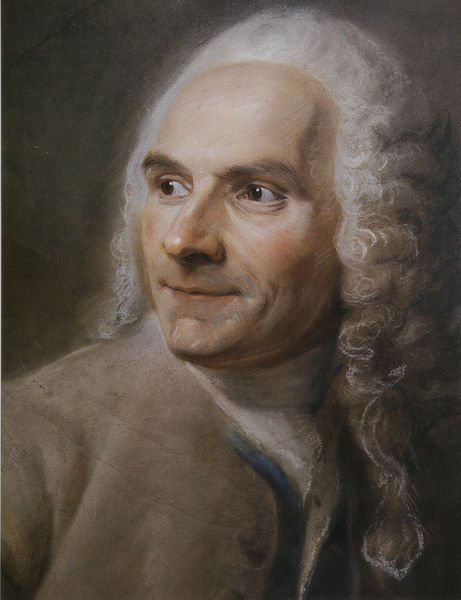
Titel: Jean Restout
Künstler: Maurice Quentin de La Tour
Standort: Saint-Quentin
Institution: Musée Antoine Lécuyer
Schlagwörter: blau, dunkel, gemälde, mann, schatten, weiß, braun, frankreich, frisur, grau, haar, hell, hintergrund, kreide, licht, mund, nase, orange, pastell, profil, schwarz, stirn, blick, rot, schal, tuch, beige, alt, bart, hemd, jacke, augen, falten, gesicht, kragen, bildnis, herr, portrait, porträt, öl, auge, haare, mantel, augenbrauen, brustbild, kinn, knopf, lippen, locke, locken, puder, renaissance, rokoko, rosa, perücke, lächeln, wangen, man, backen, weis, amerika, ausdruck, ölgemälde, zopf, detail, grübchen, brauen, halstuch, wange, knöpfe, weste, hoch, striche, lachen, links, hohe stirn, pupille, halbglatze, gekämmt, halbprofil, schläfen, brauntöne, gesichtsausdruck, entschlossen, rollkragen, höfisch, aufklärung, perrücke, jabot, gepudert, lebendig, jankerl, ocke, schaal, schmunzeln, lachfalten, la tour, seiltich, de la tour, stechende augen, henri fantin latour, mann mit perücke, lächelnder konzentrierter blick, lockige haare, russeau, braunäugig